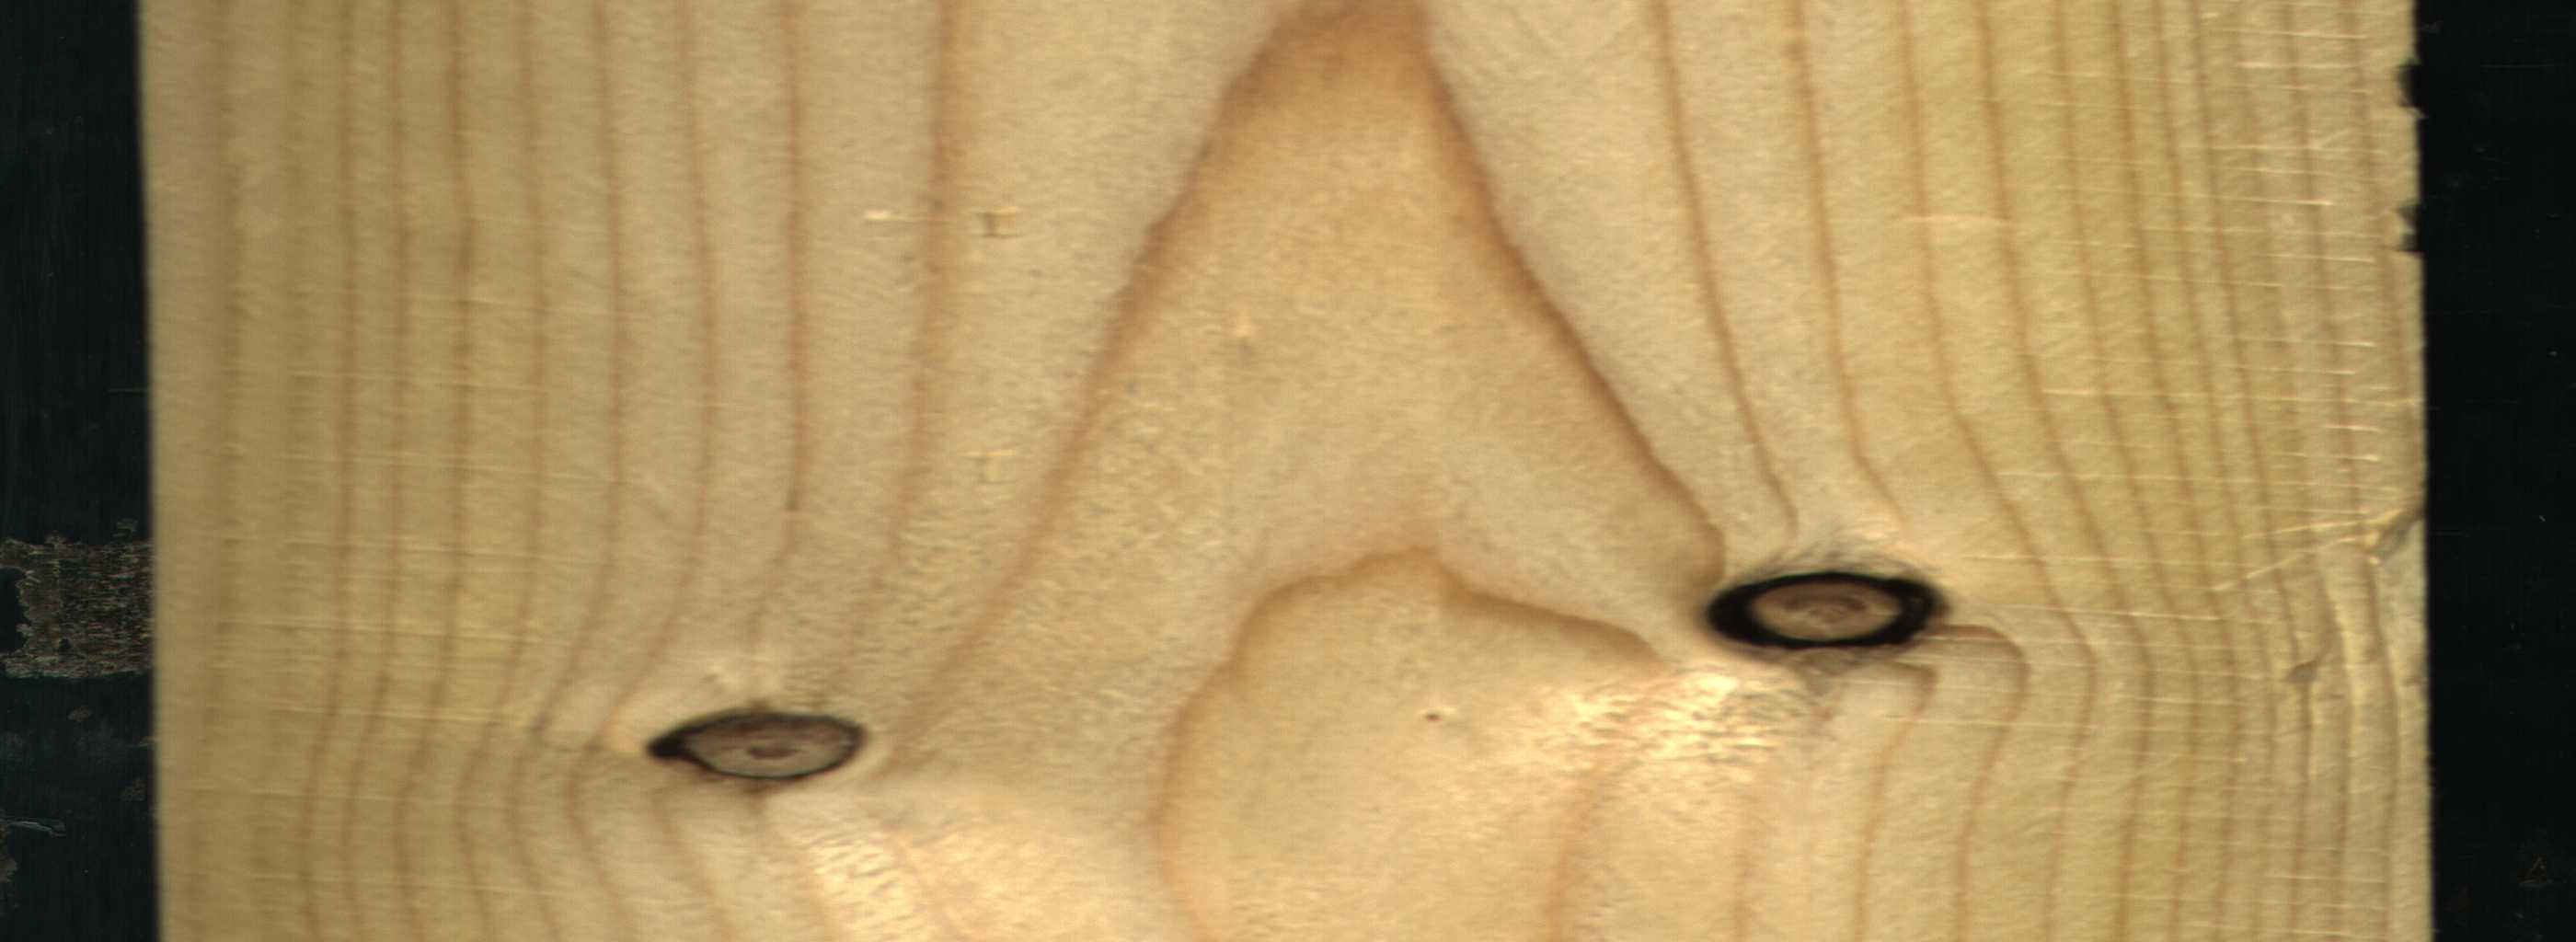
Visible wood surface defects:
Quartzity
Quartzity
Quartzity
Dead_Knot
Dead_Knot